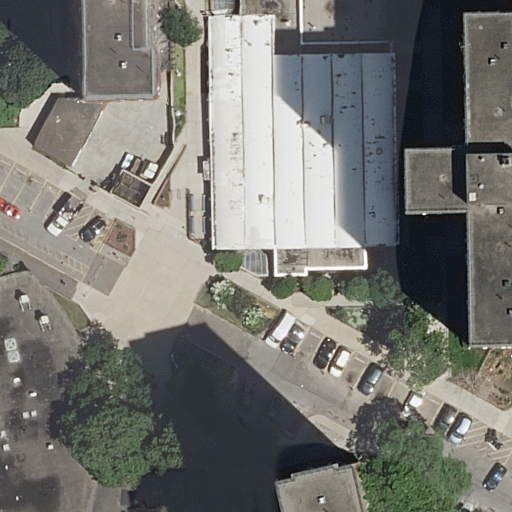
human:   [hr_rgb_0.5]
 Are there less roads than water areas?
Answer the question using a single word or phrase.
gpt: no

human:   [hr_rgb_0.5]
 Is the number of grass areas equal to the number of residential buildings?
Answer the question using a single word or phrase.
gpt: no

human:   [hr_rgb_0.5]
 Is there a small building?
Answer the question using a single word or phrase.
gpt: yes

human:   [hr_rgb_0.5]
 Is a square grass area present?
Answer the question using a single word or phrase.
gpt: no

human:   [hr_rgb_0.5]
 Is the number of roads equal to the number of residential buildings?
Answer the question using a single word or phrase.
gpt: no

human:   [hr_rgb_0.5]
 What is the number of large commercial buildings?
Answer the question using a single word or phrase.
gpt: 0

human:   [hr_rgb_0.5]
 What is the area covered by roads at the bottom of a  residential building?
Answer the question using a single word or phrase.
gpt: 0m2

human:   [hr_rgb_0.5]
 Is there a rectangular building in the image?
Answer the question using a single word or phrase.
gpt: yes

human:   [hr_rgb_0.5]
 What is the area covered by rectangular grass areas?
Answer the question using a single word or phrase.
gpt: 123m2

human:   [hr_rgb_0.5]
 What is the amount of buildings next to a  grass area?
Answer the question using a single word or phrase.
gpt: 5

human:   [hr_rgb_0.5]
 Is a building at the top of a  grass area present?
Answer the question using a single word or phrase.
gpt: yes

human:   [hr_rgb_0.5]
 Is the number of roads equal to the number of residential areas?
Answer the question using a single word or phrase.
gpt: no

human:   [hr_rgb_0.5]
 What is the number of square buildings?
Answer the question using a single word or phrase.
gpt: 0

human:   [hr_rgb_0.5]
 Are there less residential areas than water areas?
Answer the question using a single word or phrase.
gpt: no

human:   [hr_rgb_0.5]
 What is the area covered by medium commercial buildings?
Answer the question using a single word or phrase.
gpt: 0m2

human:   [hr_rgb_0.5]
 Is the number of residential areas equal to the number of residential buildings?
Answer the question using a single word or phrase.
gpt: no

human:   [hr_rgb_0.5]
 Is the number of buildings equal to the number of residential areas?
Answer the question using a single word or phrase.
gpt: no

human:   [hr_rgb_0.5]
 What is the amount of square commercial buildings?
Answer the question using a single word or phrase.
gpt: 0

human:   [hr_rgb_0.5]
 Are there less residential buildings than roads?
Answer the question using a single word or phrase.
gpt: no

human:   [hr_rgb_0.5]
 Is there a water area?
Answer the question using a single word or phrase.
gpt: no

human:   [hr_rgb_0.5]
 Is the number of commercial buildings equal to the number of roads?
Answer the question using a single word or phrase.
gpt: no

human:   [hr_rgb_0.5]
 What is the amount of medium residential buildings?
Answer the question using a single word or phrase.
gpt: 1

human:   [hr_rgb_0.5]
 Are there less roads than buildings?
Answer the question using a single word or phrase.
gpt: yes

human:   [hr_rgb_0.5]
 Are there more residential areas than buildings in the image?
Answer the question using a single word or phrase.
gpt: no

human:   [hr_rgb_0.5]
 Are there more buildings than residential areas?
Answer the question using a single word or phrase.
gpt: yes

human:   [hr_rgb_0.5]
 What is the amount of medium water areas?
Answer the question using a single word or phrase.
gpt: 0

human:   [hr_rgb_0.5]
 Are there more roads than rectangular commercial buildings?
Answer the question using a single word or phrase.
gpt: yes

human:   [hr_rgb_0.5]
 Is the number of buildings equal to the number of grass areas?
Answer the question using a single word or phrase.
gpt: no

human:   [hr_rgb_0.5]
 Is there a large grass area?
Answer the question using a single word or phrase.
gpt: no

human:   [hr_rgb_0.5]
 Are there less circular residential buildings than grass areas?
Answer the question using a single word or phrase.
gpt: yes

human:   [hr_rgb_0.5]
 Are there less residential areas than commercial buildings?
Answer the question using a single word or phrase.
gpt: no

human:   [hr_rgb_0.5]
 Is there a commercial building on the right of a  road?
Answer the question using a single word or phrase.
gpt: no

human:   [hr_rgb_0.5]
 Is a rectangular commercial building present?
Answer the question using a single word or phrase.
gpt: no

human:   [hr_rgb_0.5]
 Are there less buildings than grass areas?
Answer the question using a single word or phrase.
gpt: no

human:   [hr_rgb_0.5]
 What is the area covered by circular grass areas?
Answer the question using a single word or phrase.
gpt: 0m2

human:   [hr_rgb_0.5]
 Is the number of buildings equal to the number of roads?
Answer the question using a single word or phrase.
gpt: no

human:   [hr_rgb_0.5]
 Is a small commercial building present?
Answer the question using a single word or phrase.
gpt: no